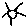
Label: sun